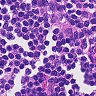
Metastatic tissue present: no